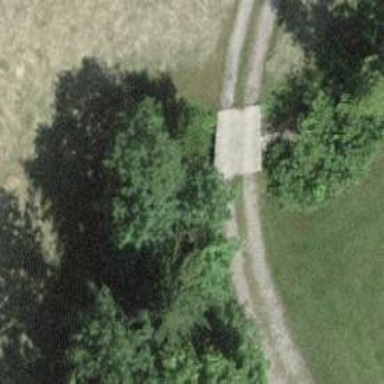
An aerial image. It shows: Track road on bridge.